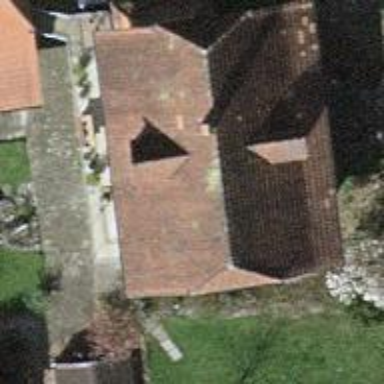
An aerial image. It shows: Simple house.